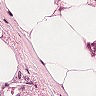
Metastatic tissue present: yes